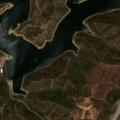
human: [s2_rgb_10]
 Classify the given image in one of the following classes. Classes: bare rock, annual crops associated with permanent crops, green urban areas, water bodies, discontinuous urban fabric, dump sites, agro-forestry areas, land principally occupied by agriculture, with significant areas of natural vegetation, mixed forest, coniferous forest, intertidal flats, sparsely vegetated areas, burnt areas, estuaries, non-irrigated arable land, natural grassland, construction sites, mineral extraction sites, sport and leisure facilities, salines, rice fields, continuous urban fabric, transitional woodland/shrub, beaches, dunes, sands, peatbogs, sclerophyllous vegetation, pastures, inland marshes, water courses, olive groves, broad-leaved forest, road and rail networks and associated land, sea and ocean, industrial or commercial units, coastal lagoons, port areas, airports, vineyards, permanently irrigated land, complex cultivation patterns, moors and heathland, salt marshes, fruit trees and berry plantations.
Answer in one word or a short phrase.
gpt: olive groves, transitional woodland/shrub, water bodies